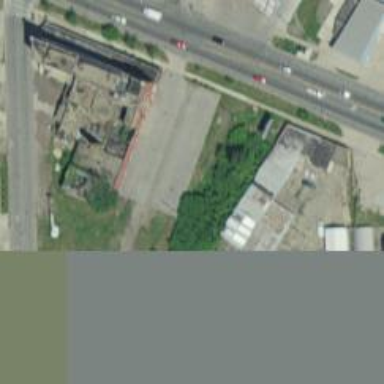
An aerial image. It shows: Brownfield site.